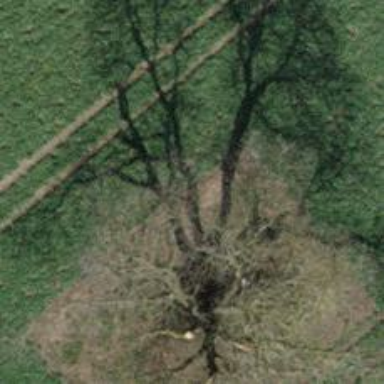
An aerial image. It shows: Single tag "natural: tree."